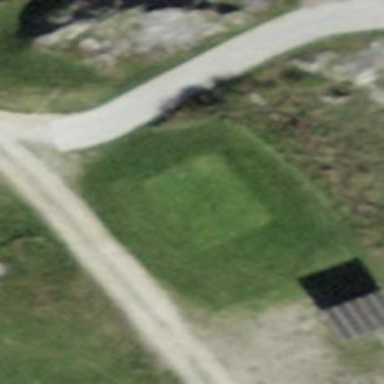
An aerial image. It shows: Grass area designated as golf tee.